Brain MRI, t1w sequence, axial 2D slice.
Patient: age 28, sex F, weight 95 kg, height 1.95 m
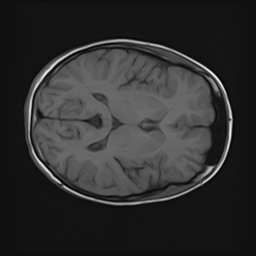